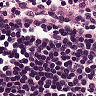
Metastatic tissue present: no